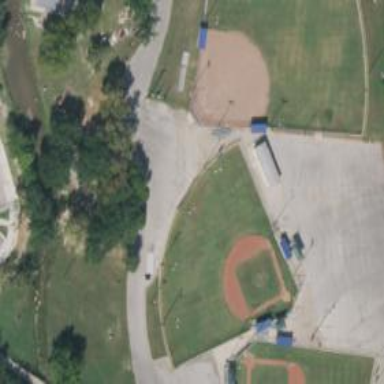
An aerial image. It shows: Recreational ground with baseball pitch.